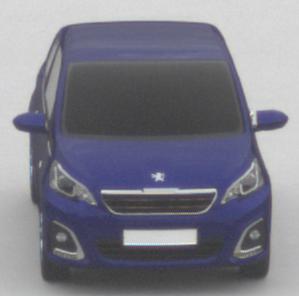
Make: Peugeot
Model: 108 1.0 VTi 68
Detailed model: 108
Model produced from: 2015/03
Model produced until: 2016/10
Doors: 3
Color: blue
Road condition: dry road
Daytime: morning or afternoon
Contrast: low contrast